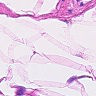
Metastatic tissue present: no